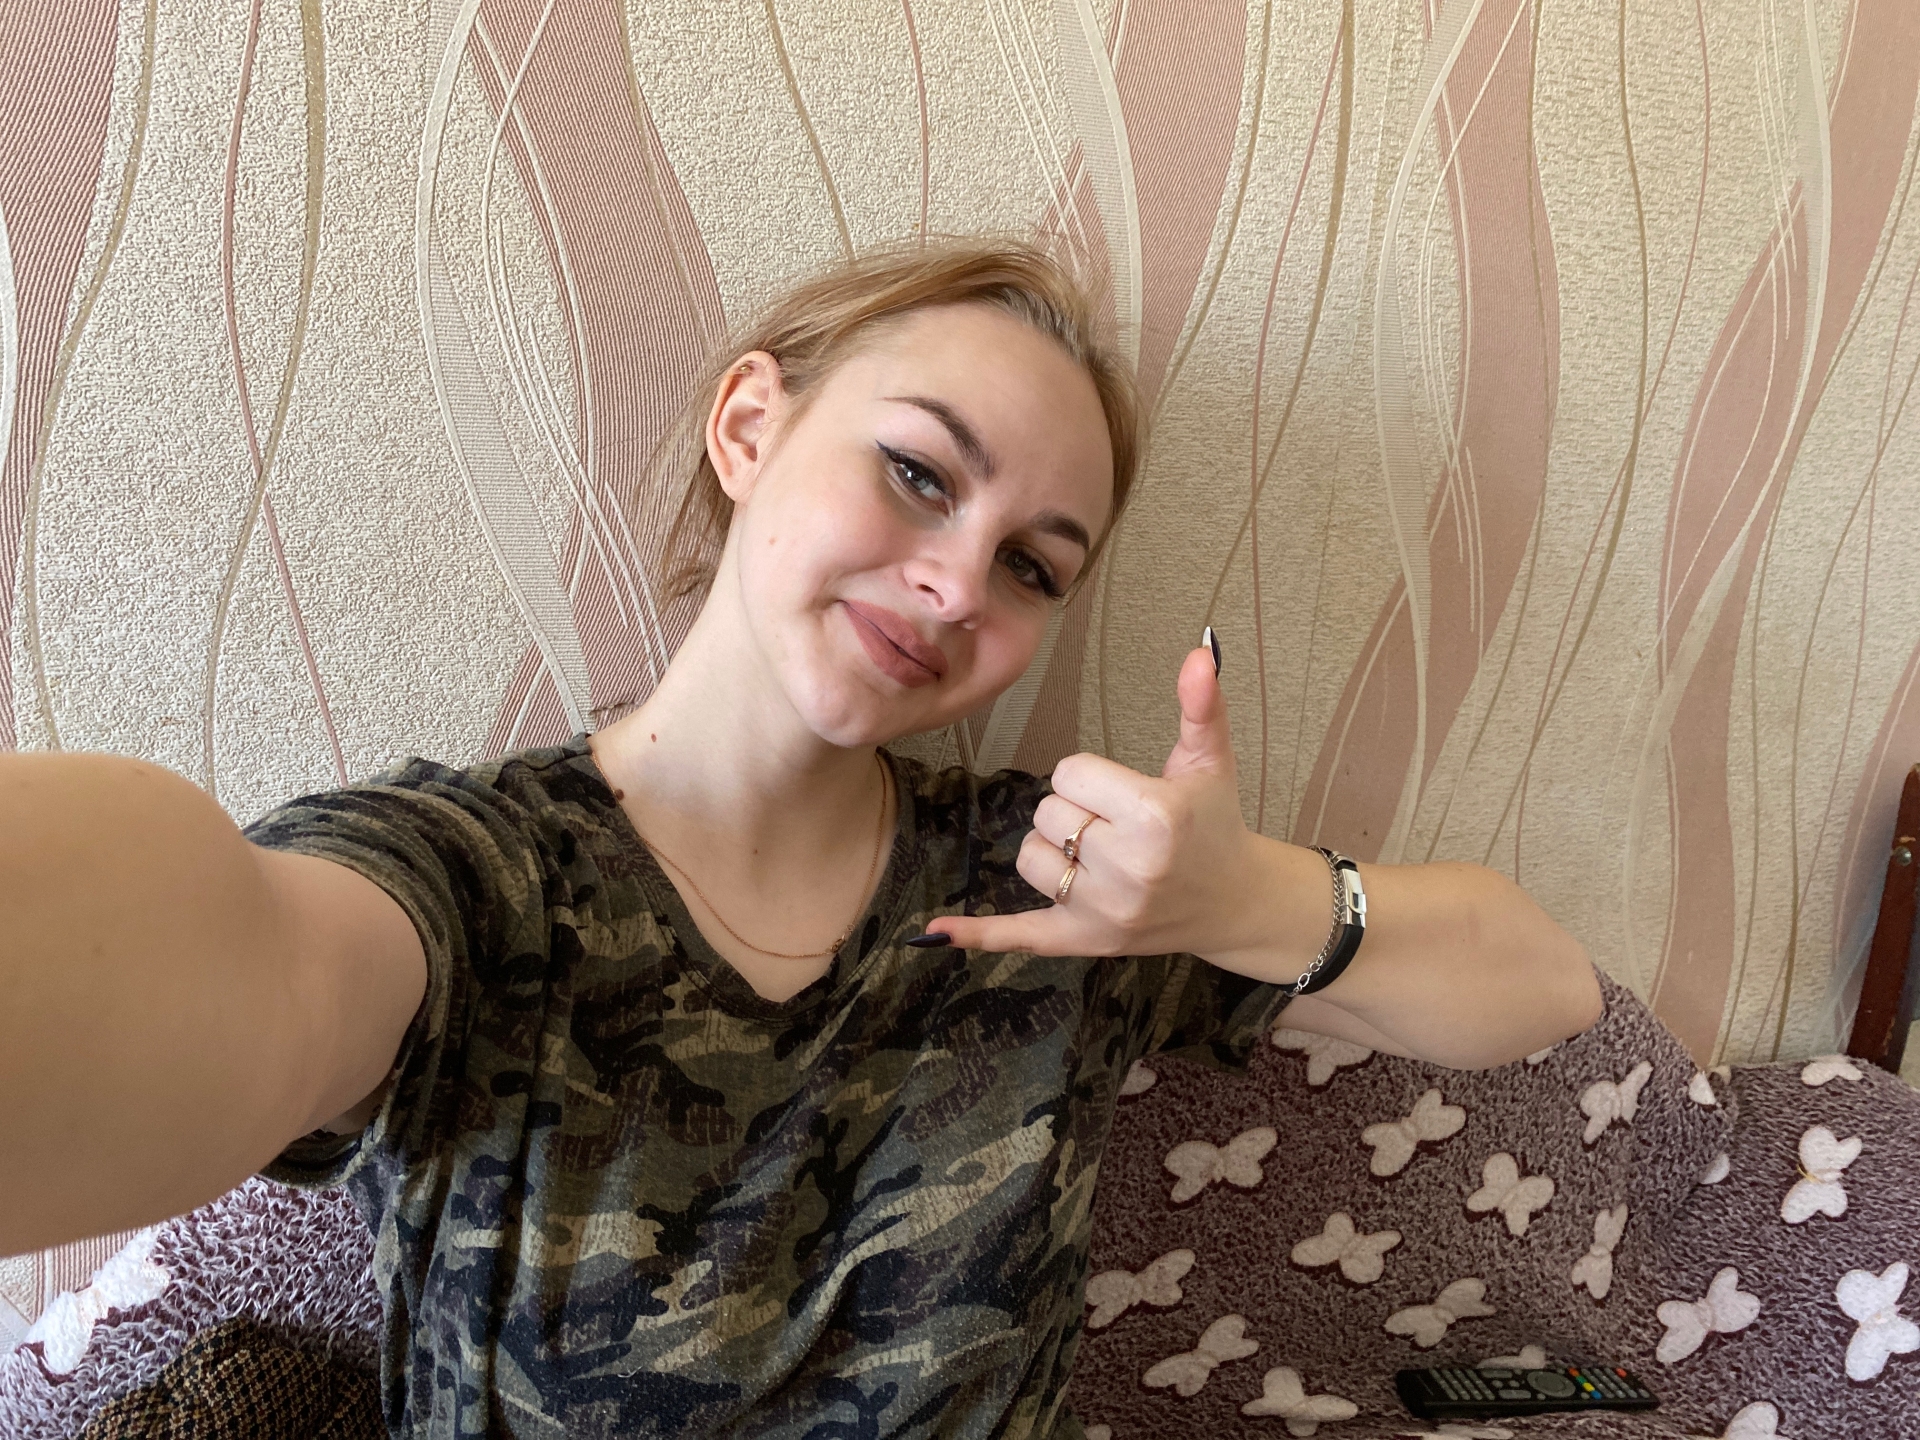
Label: clear